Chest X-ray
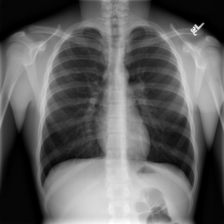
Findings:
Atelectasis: negative
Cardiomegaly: negative
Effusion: negative
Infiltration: negative
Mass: negative
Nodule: negative
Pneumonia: negative
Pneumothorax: negative
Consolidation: negative
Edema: negative
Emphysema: negative
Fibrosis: negative
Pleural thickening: negative
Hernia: negative